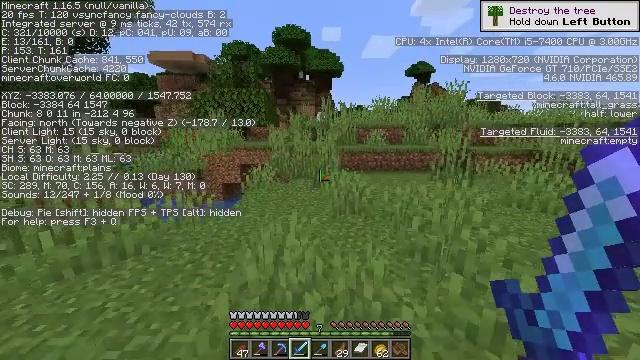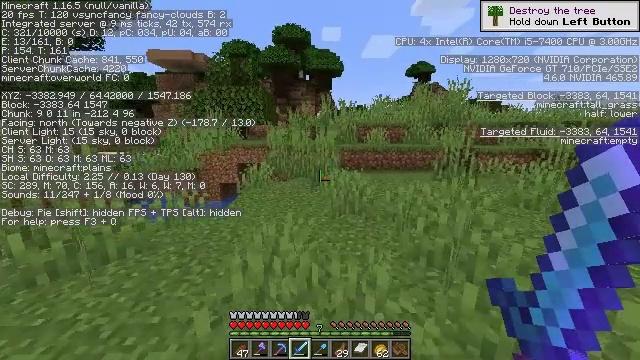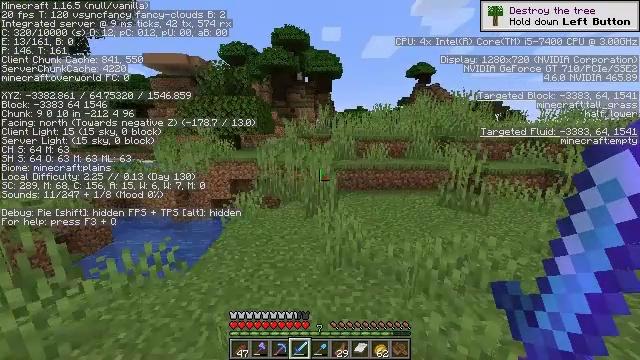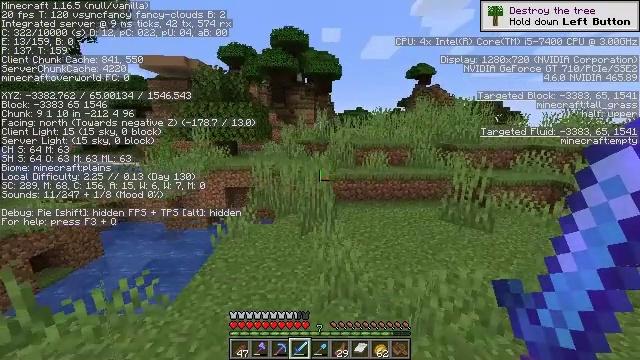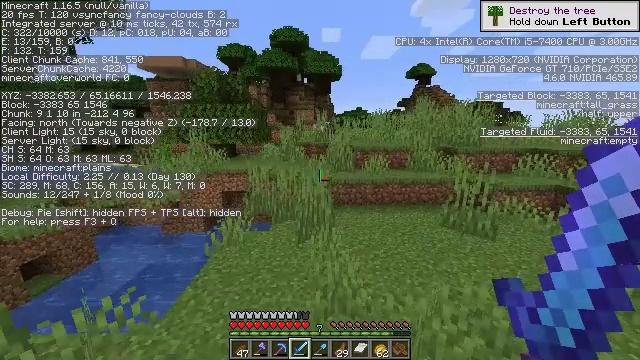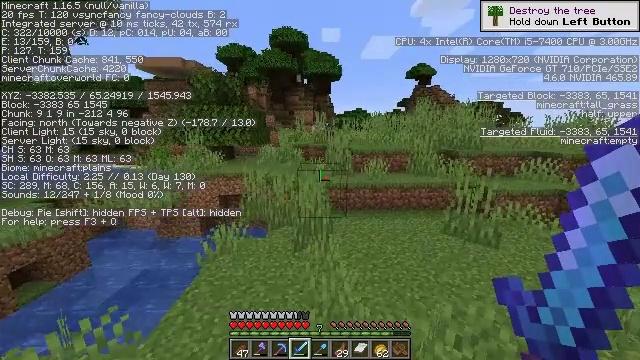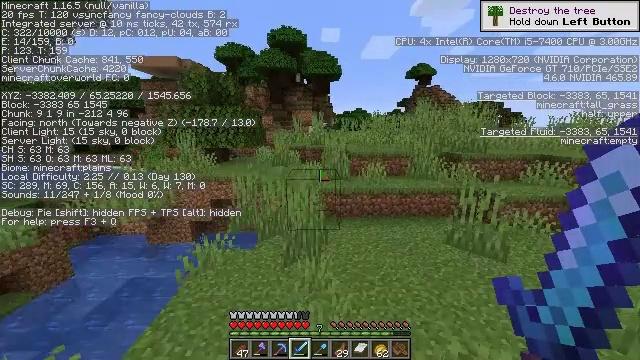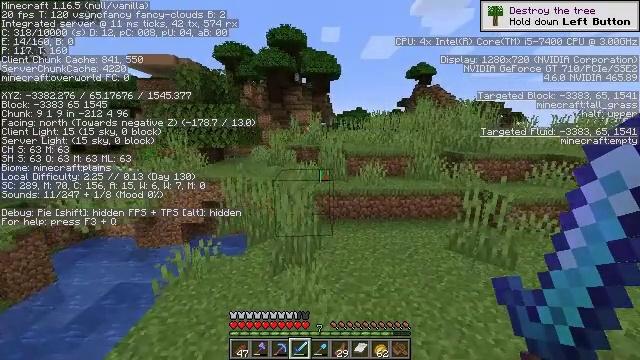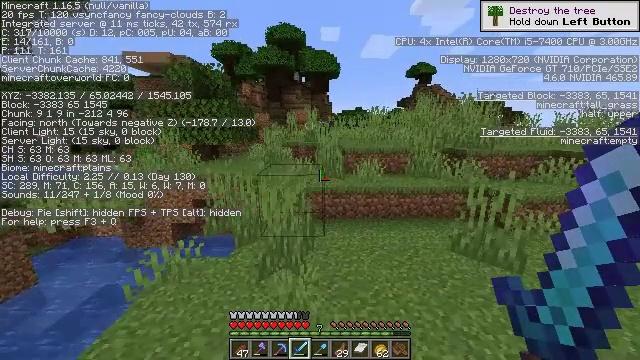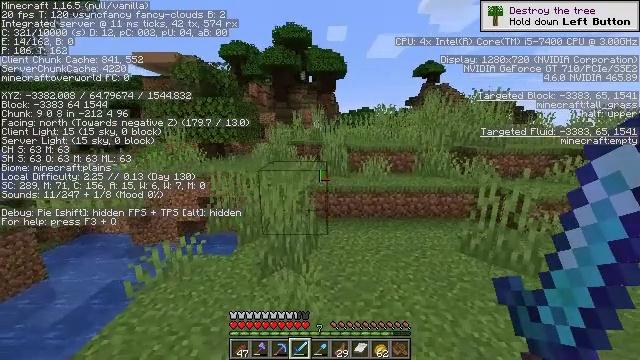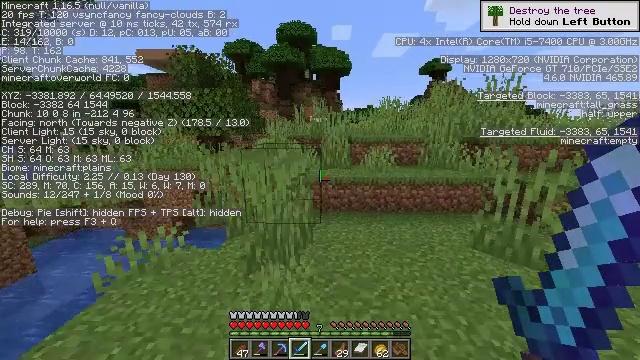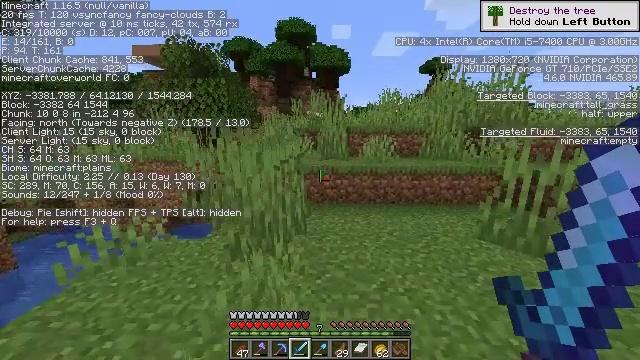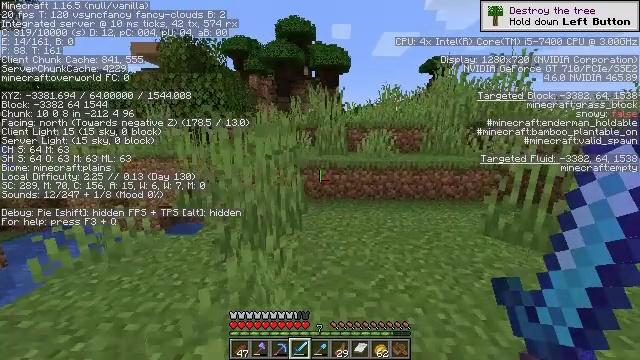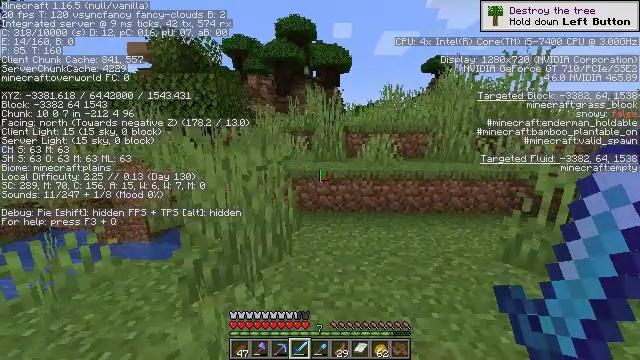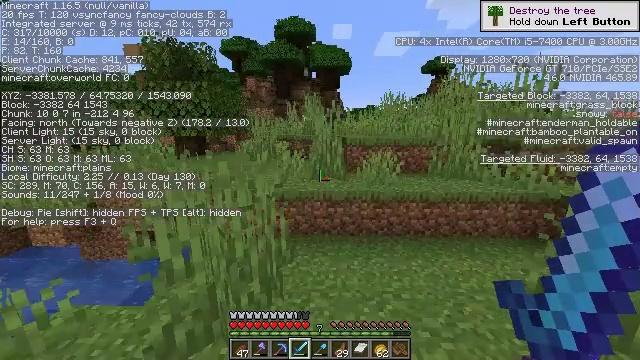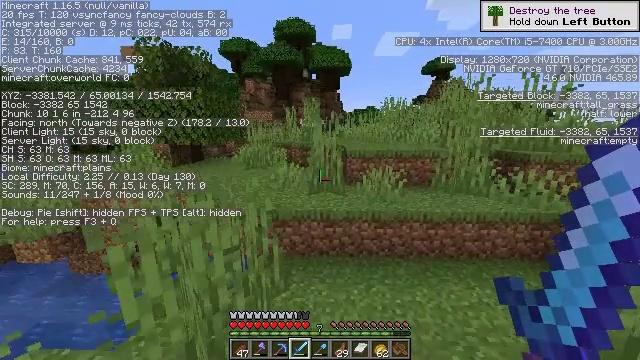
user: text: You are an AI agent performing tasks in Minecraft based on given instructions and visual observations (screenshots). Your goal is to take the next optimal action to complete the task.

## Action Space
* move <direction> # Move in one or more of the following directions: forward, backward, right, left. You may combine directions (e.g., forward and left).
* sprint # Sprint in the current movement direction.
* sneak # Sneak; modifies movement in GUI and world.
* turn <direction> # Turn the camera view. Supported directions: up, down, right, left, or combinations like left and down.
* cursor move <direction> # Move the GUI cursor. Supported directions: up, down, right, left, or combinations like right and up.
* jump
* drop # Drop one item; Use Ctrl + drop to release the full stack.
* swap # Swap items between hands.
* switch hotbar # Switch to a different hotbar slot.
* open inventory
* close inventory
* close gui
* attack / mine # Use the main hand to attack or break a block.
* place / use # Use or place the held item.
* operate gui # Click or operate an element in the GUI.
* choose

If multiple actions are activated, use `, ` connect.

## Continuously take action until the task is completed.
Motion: motion action
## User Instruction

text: Hunt a sheep.
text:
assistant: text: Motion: move forward and move right, sprint, jump
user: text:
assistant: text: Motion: move forward and move right, sprint, jump
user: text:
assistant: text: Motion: move forward and move right, sprint, jump
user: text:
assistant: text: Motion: move forward and move right, sprint, jump
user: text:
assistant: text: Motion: move forward and move right, sprint, jump
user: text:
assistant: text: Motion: move forward and move right, sprint, jump
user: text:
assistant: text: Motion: move forward and move right, sprint, jump
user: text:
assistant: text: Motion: move forward and move right, sprint, jump
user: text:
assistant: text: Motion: move forward, sprint, turn left, jump
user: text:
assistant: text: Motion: move forward, sprint, turn left, jump
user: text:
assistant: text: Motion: move forward, sprint, jump
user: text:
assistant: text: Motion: move forward, sprint, jump
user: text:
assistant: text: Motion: move forward, sprint, jump
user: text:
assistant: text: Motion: move forward, sprint, jump
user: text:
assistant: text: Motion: move forward, sprint, jump
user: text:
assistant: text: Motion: move forward, sprint, jump
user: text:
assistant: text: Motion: move forward, sprint, jump
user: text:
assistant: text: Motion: move forward, sprint, jump
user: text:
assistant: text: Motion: move forward, sprint, jump
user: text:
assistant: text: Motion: move forward, sprint, jump
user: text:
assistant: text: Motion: move forward, sprint, jump
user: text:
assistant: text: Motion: move forward, sprint, jump
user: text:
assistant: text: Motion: move forward, sprint, jump
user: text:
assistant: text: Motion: move forward, sprint, jump
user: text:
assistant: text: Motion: move forward, sprint, jump
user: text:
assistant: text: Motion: move forward, sprint, jump
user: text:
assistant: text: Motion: move forward, sprint, jump
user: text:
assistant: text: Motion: move forward, sprint, jump
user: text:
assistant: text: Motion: move forward, sprint, jump
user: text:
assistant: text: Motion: move forward, sprint, jump